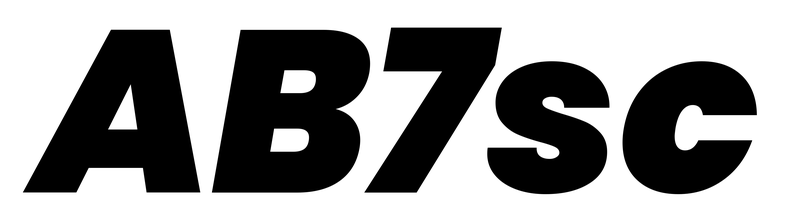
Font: Poppins-BlackItalic